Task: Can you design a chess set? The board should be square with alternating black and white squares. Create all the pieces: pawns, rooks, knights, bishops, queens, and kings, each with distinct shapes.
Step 2721:
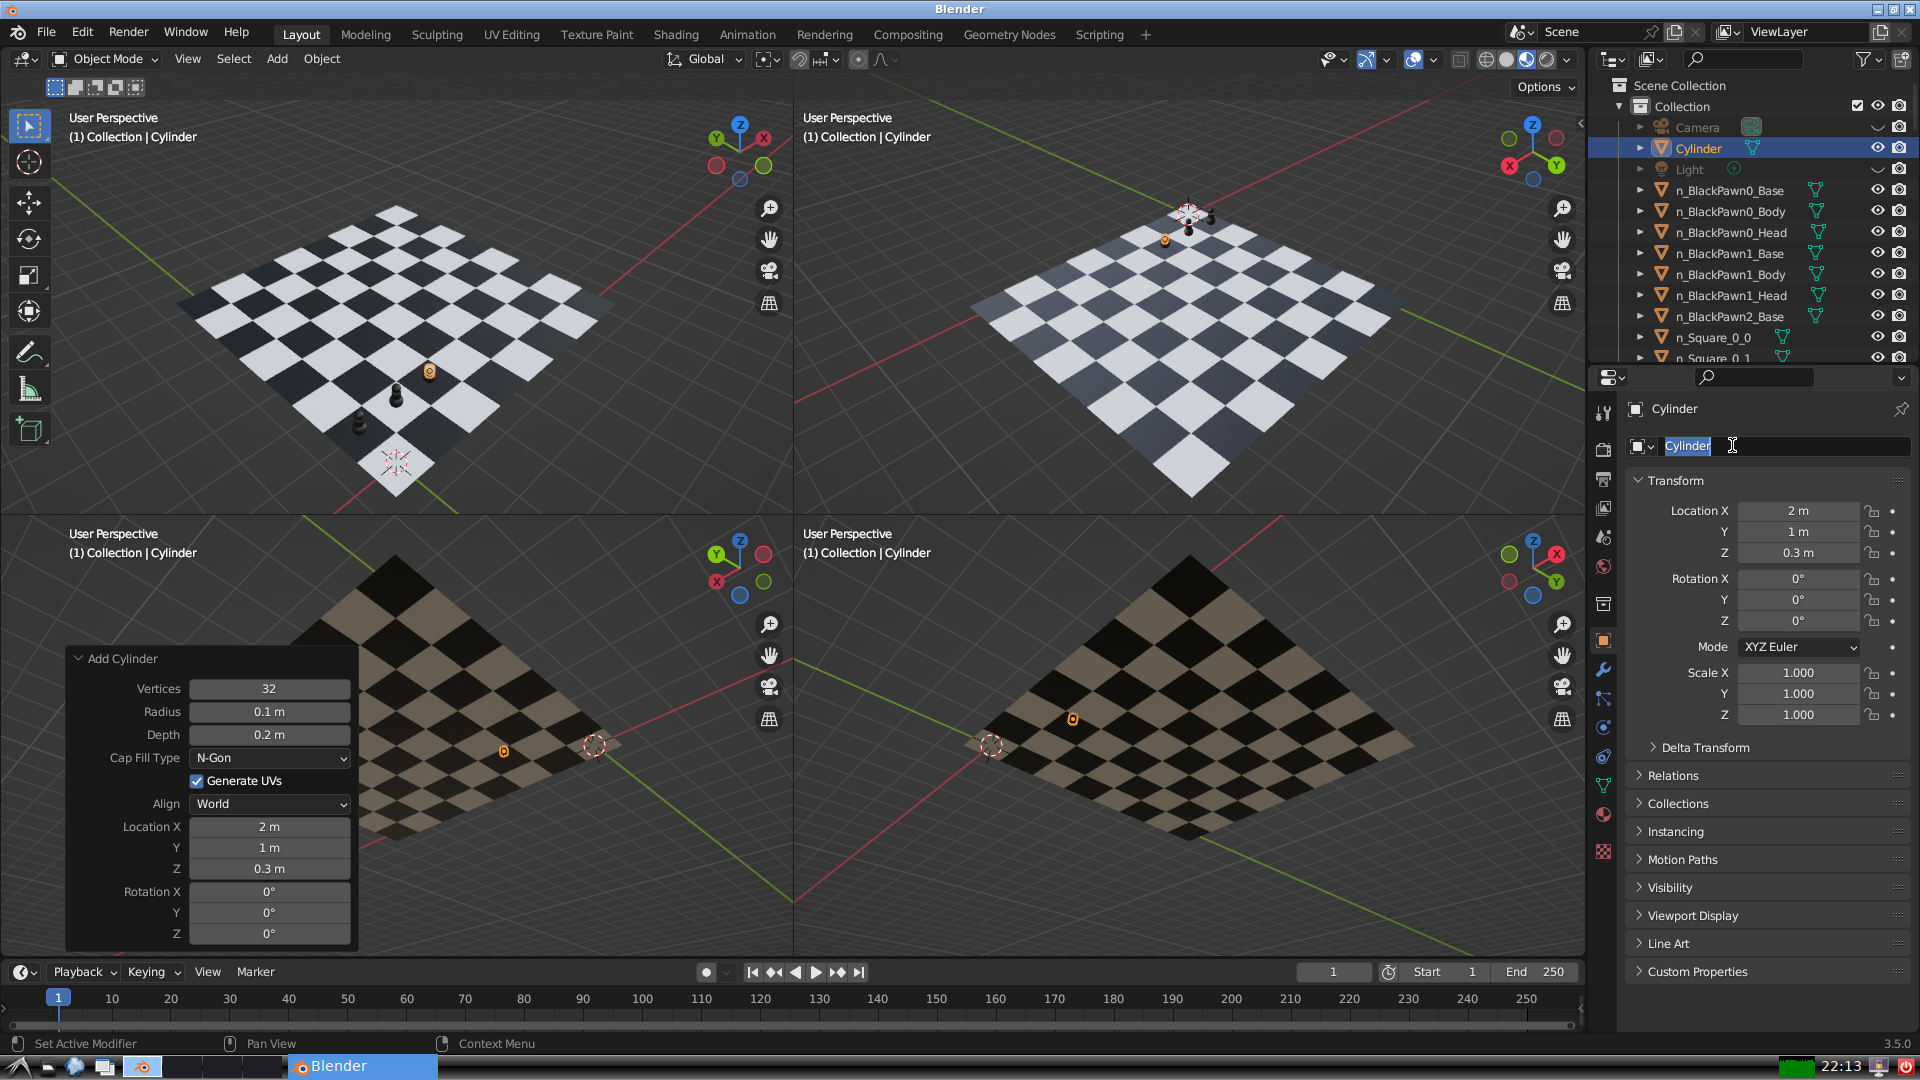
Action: input_text: n_BlackPawn2_Body